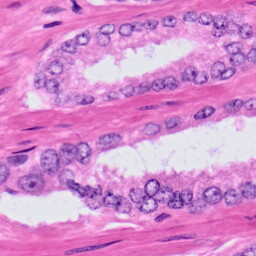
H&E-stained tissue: Prostate